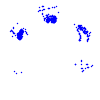
Particle: pion